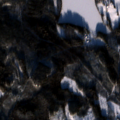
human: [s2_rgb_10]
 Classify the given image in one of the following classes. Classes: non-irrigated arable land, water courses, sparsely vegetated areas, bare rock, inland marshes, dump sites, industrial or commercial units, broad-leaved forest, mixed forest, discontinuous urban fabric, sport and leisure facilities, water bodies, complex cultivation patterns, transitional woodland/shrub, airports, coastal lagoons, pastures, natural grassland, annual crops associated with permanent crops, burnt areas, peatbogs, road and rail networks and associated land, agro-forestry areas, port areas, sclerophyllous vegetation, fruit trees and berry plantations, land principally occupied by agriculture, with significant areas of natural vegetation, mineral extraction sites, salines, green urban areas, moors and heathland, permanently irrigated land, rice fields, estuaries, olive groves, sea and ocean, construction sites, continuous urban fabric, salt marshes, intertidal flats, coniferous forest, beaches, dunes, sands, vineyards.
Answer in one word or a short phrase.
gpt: non-irrigated arable land, coniferous forest, mixed forest, transitional woodland/shrub